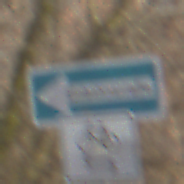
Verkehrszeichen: EinbahnstrasseLinksweisend
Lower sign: RichtungsangabeDurchPfeile9
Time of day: MorningAfternoon
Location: Outdoor (Nature)
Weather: Clear
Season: Winter
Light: Natural